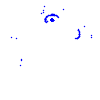
Particle: proton